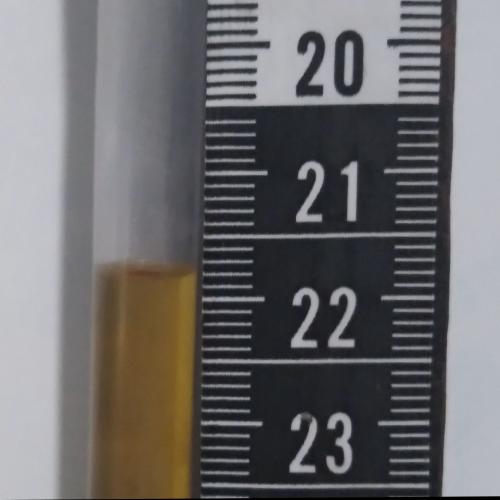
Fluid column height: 21.8 cm